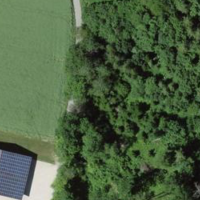
EUNIS habitat code: 41
Species observed at this site:
Stellaria graminea